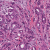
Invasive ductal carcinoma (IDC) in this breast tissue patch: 1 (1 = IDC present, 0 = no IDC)